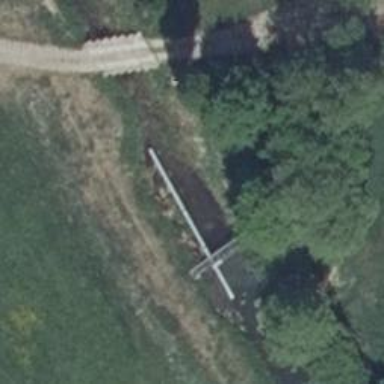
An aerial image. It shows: Weir in waterway.